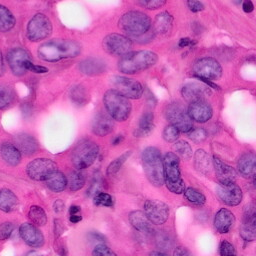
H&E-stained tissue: Pancreatic